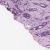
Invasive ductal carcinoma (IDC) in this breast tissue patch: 1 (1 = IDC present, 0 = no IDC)